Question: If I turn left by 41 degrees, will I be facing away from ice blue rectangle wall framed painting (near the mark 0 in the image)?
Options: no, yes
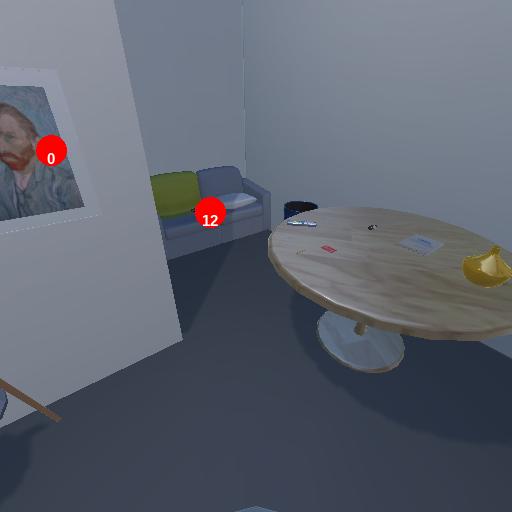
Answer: no